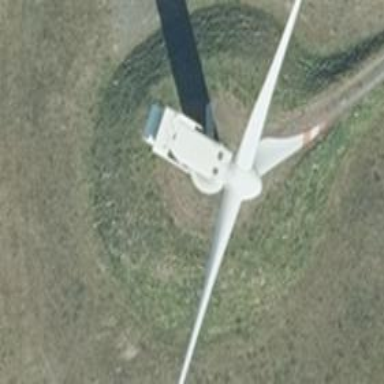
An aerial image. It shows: Wind turbine generating power.